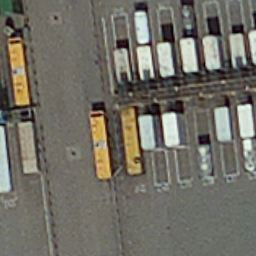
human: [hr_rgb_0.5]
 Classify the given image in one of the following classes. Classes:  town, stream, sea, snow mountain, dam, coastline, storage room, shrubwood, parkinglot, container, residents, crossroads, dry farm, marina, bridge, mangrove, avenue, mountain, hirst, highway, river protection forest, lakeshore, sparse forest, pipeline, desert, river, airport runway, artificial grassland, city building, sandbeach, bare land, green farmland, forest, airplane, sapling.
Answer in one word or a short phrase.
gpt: container